Question: Is there any javascript/jquery available to take position of vertical scroll bar of an overflow scroll div to fix a position?
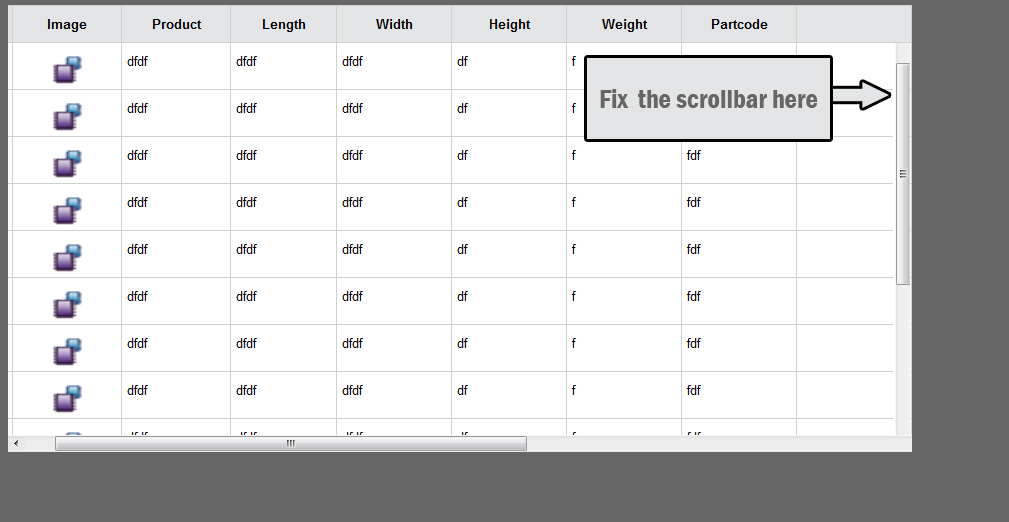
Answer: try to use a jquery method scrollTop():
'''
$("#id1").scrollTop();
'''
It returns a position of a scroll bar's roller.
Also you can get a height of the scroll bar:
'''
$("#id1").scrollHeight;
'''